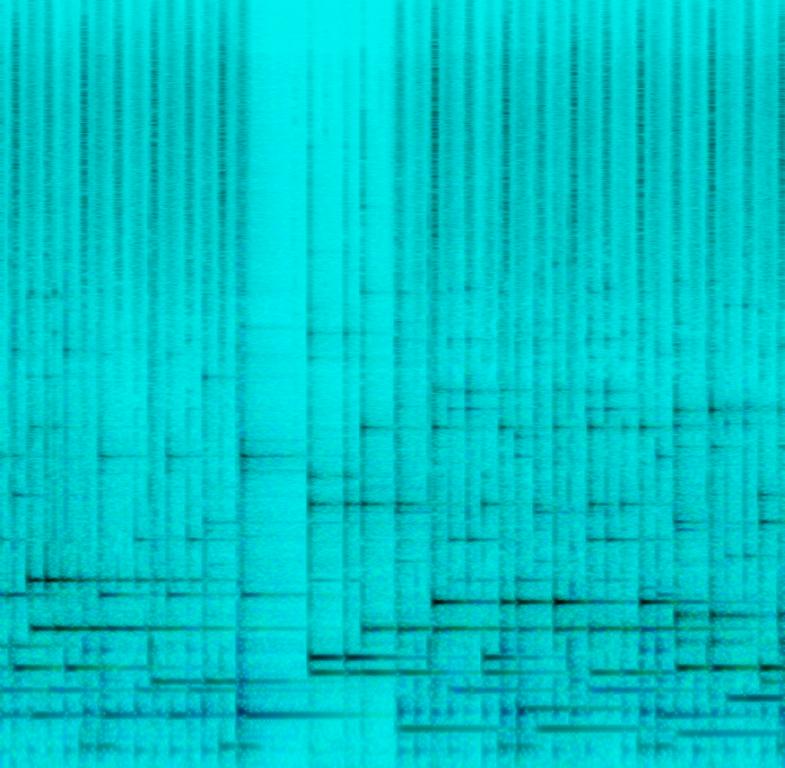
This is a fun, cheerful and positive song played on the marimba. Percussively, we heard a shaker and some hand tapping on a hard surface. The song creates a light mood and has an African vibe.